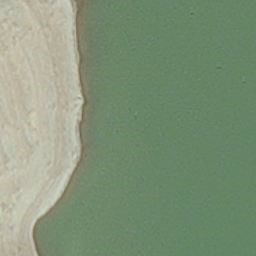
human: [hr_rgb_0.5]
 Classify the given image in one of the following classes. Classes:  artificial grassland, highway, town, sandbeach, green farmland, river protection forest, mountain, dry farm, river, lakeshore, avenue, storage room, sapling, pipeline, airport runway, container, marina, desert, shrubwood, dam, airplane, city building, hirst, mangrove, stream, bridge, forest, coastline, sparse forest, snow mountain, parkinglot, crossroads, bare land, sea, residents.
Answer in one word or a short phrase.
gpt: hirst